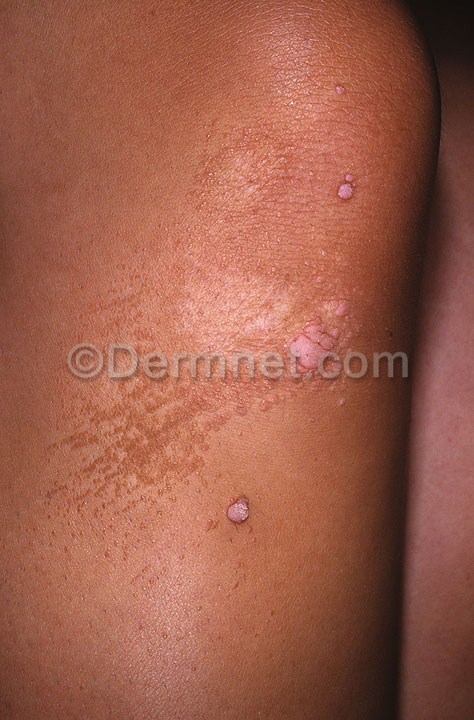
Disease: Warts Molluscum and other Viral Infections